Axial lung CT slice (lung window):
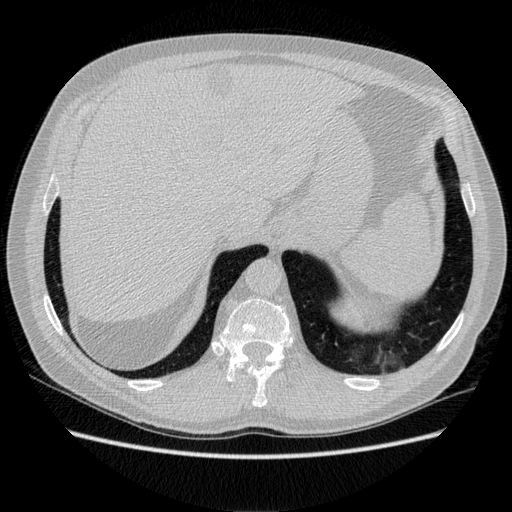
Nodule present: no